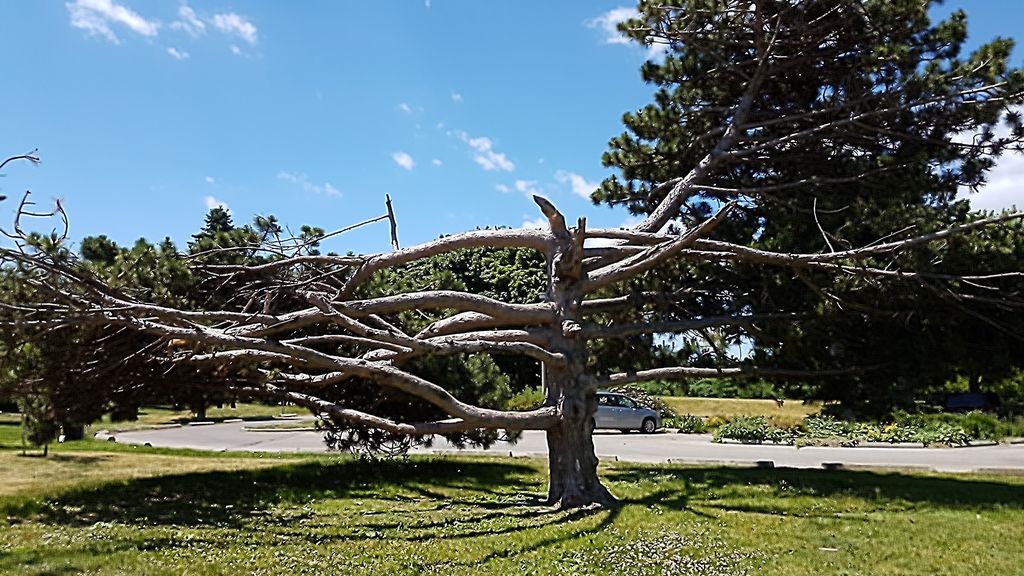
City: toronto